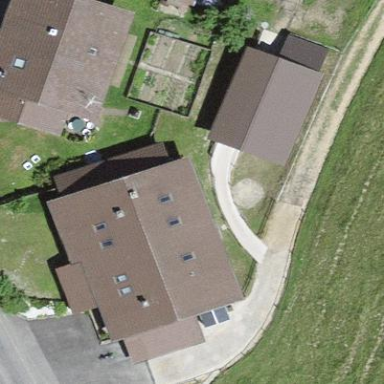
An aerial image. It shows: Residential building.